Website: macys
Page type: payment
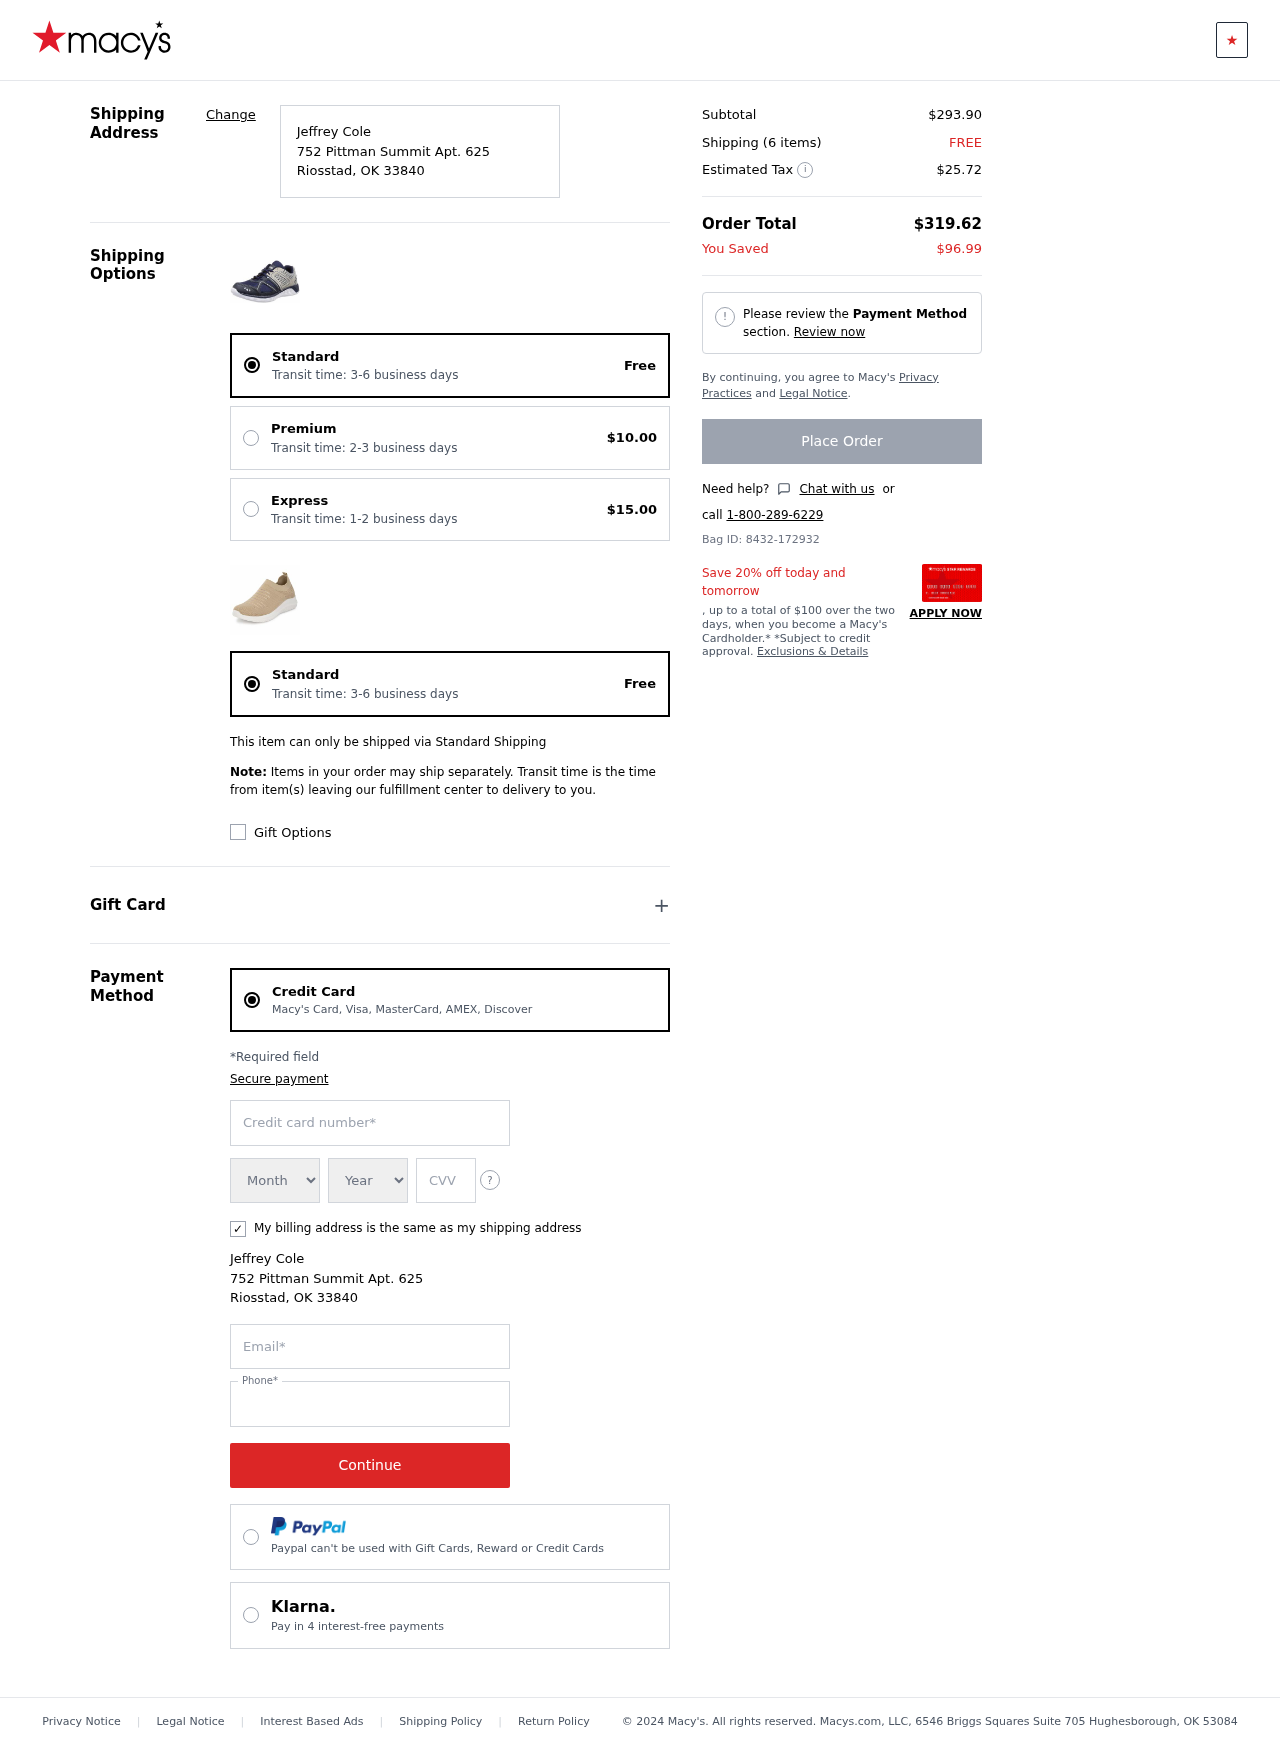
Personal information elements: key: PII_CARD_CVV
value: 587
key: PII_CARD_EXPIRY_MONTH
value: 07
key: PII_CARD_EXPIRY_YEAR
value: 28
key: PII_CARD_NUMBER
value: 2253 5586 8846 3568
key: PII_CITY
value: Riosstad
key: PII_EMAIL
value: jeffrey.cole@hotmail.com
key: PII_FULLNAME
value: Jeffrey Cole
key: PII_PHONE
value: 3399258556
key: PII_POSTCODE
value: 33840
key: PII_STATE_ABBR
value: OK
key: PII_STREET
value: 752 Pittman Summit Apt. 625
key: PII_FULLNAME2
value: Jeffrey Cole
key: PII_STREET2
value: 752 Pittman Summit Apt. 625
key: PII_CITY2
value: Riosstad
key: PII_STATE_ABBR2
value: OK
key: PII_POSTCODE2
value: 33840
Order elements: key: ORDER_DELIVERY_DATE
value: Transit time: 3-6 business days
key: ORDER_SHIPPING_STANDARD
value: Free
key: ORDER_SHIPPING_PREMIUM
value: $10.00
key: ORDER_SHIPPING_EXPRESS
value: $15.00
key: ORDER_DELIVERY_DATE2
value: Transit time: 3-6 business days
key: ORDER_SHIPPING_STANDARD2
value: Free
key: ORDER_SUBTOTAL
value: $293.90
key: ORDER_NUM_ITEMS
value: Shipping (6 items)
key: ORDER_SHIPPING_COST
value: FREE
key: ORDER_TAX
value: $25.72
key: ORDER_TOTAL
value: $319.62
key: ORDER_SAVINGS
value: $96.99
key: ORDER_ID
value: Bag ID: 8432-172932